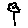
Label: flower